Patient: sex M, age 78
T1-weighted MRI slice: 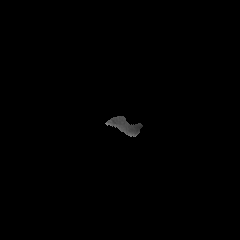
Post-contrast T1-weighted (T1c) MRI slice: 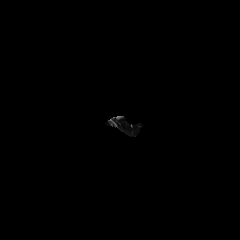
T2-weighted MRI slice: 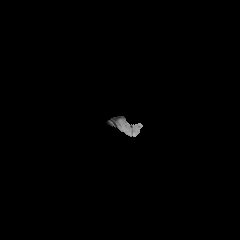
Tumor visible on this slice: no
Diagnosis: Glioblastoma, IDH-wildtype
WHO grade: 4